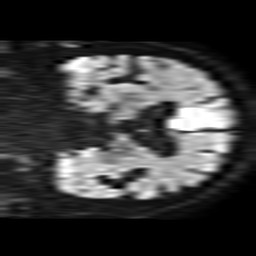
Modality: TRACE
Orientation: coronal
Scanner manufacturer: philips
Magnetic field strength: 1.5 T
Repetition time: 3.404 s
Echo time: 0.06922 s